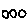
Label: circle